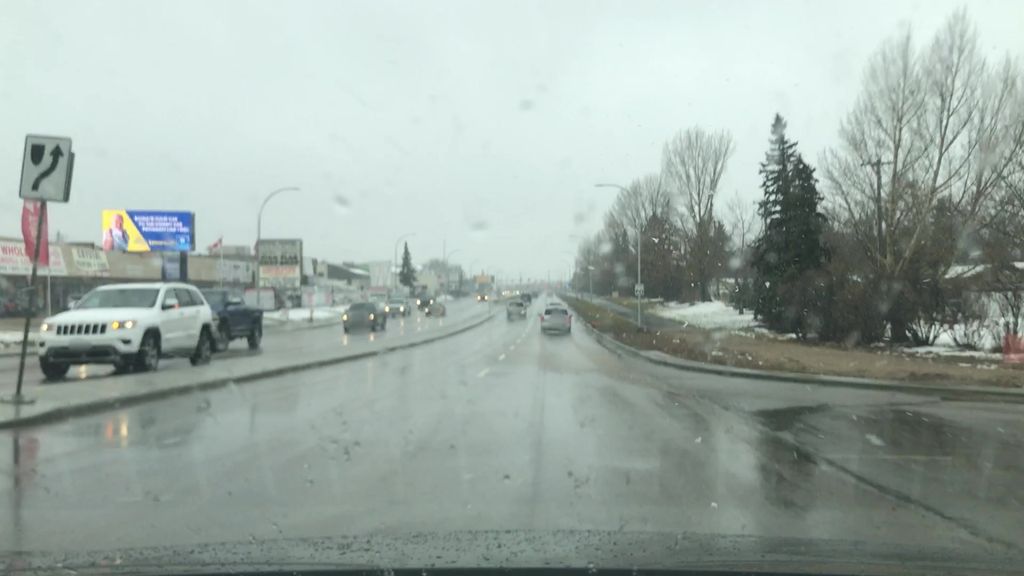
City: edmonton